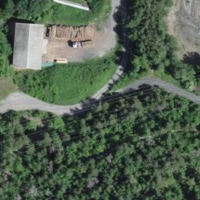
EUNIS habitat code: 43
Species observed at this site:
Prunus mahaleb